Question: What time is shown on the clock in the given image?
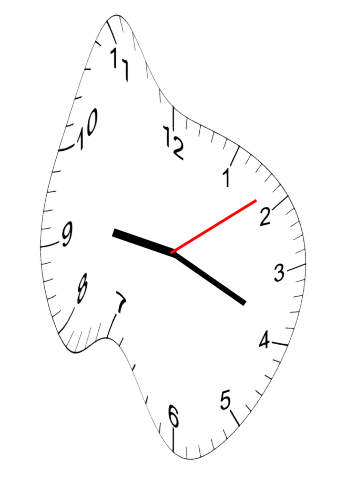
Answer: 09:19:09